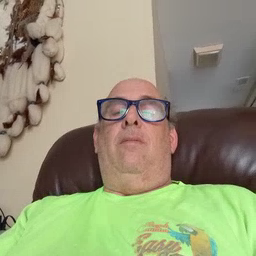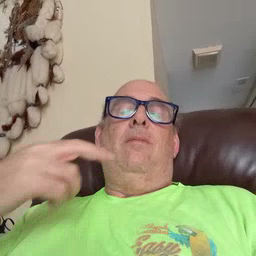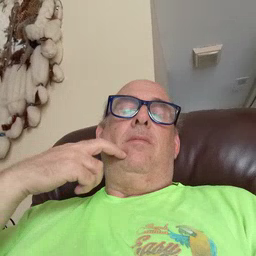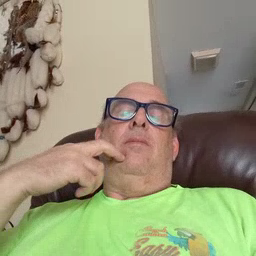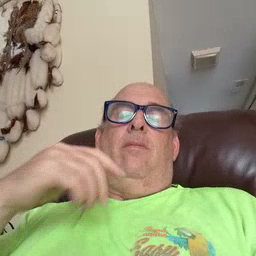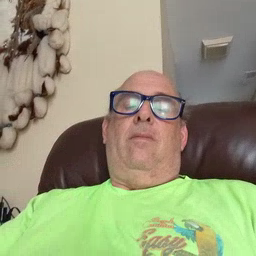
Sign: gum